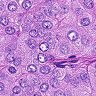
Metastatic tissue present: yes